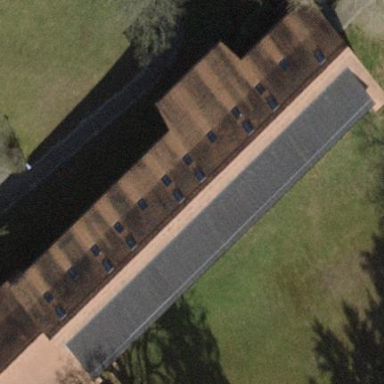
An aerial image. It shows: Building with pitched roof.